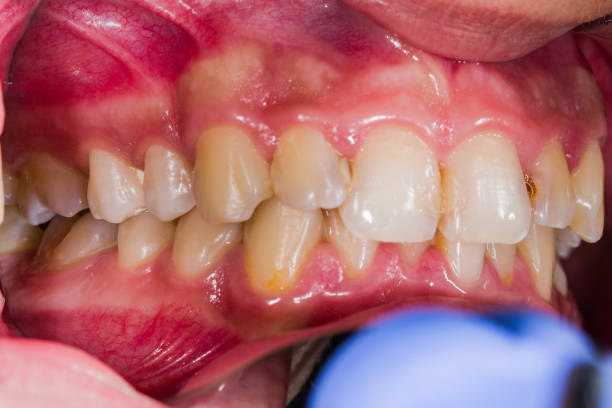
Condition: Gingivitis